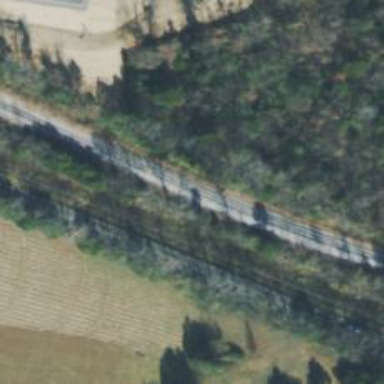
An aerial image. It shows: Railway track.